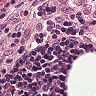
Metastatic tissue present: no